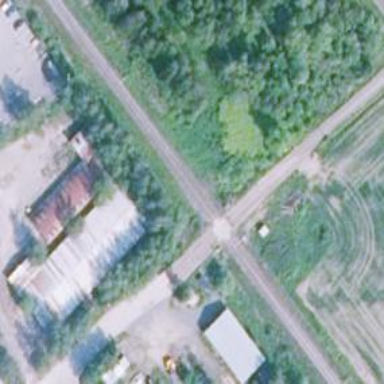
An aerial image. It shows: Continuous rail railway with electrified contact line.